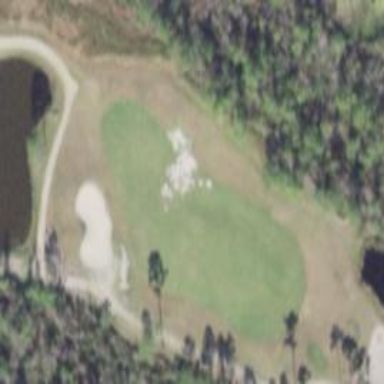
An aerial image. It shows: View of golf hole.